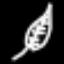
Label: leaf